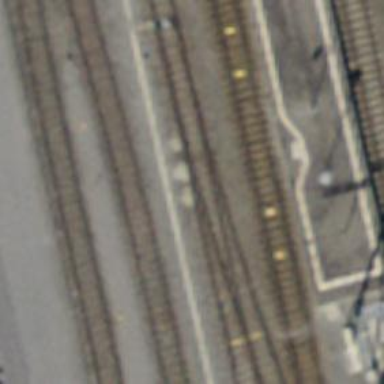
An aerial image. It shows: Railway yard with one track.